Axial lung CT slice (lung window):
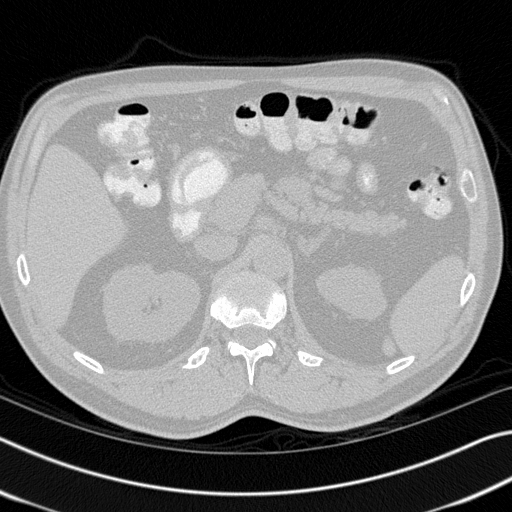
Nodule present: no